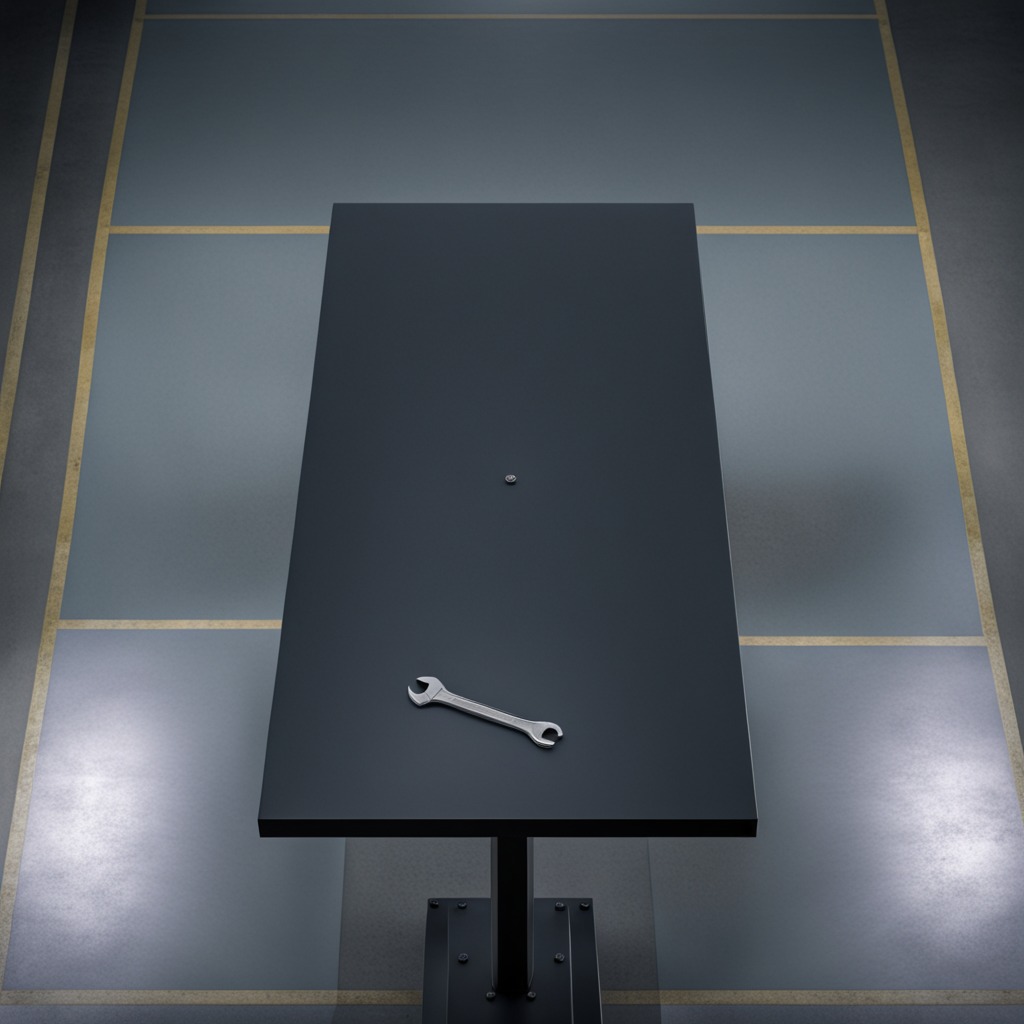
A wrench is lying on the tabletop in the basement.